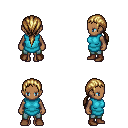
a pixel art fantasy rpg character, female body template, human, dark skin, teal tunic, teal pants, blonde ponytail hairstyle, brown shoes, four views (front, back, left, right), 2x2 character sprite sheet, small pixel art, hard edges, no anti-aliasing